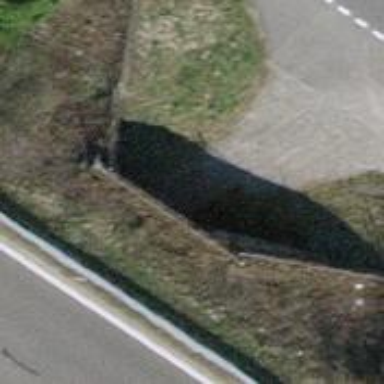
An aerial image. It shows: Asphalt track passing through tunnel with grade 1 surface quality.